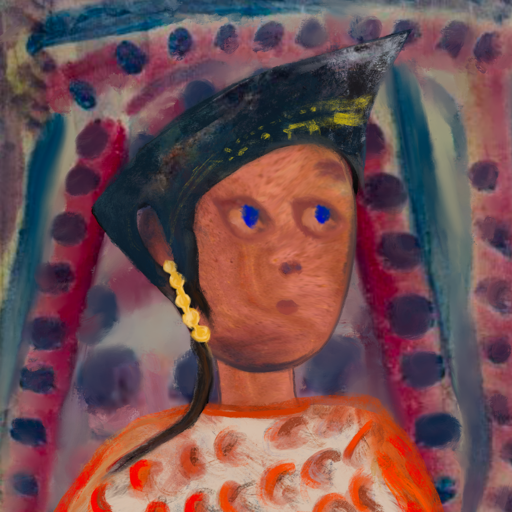
Background: HillGirl, Head And Neck Side: Mother_And_Son_Mother, Face Side: Mother_And_Son_Mother, Bust: Rupkatha, Hair Side: Blank, Head Accessory: Irani, Second Necklace: Blank, Necklace: Blank, Baby: Blank